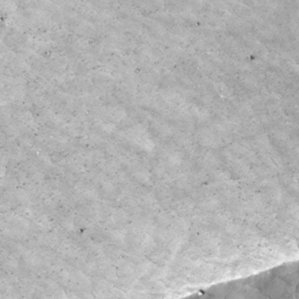
Label: non_frost